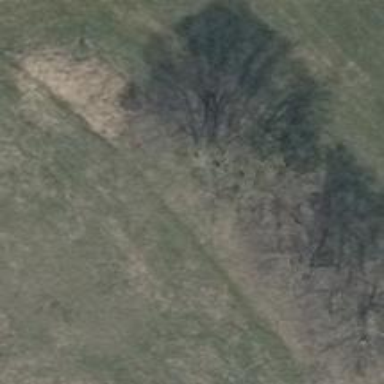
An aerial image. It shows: Row of deciduous broadleaved trees.